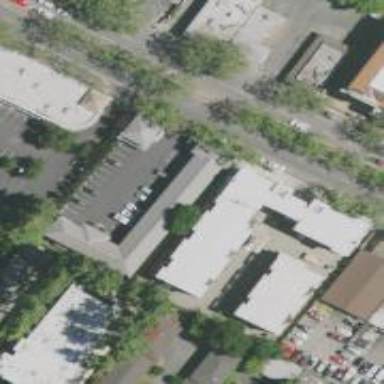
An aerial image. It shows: Building that is motel.